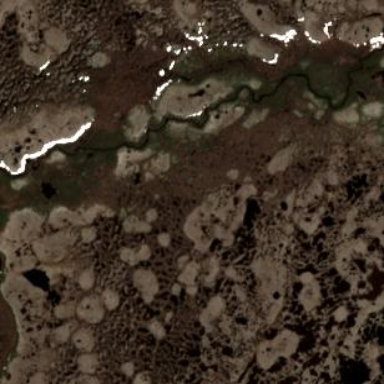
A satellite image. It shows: Palsa bog located in wetland area.